Question: I've had some problem when copying content from a Word document to another Word document.
The document where the information should end up in have a header.
So far I have managed to copy the content to the second document and not affecting the header.
However I can't figure out how to bind the relationships for links and Images.
This is my code so far:
'''
public static void AddContentToTemplateCopy(
string sourceDocumentPath, string endDocumentPath)
{
using (WordprocessingDocument sourceDoc =
WordprocessingDocument.Open(sourceDocumentPath, false))
using (WordprocessingDocument endDoc =
WordprocessingDocument.Open(endDocumentPath, true))
{
var sourceMainPart = sourceDoc.MainDocumentPart;
var sourceBody = sourceMainPart.Document.Body;
var endSection = endDoc.MainDocumentPart.Document.Body.Elements<SectionProperties>();
var endDocMainPart = endDoc.MainDocumentPart;
var sourceBodyClone = sourceBody.CloneNode(true);
sourceBodyClone.ReplaceChild(endSection.FirstOrDefault().CloneNode(true), sourceBodyClone.Elements<SectionProperties>().FirstOrDefault());
endDocMainPart.Document.ReplaceChild(sourceBodyClone, endDocMainPart.Document.Body);
foreach (HyperlinkRelationship link in sourceMainPart.HyperlinkRelationships)
{
endDocMainPart.AddHyperlinkRelationship(link.Uri, link.IsExternal, link.Id);
}
}
'''
I get the following Error : 'rId6' ID conflicts with the ID of an existing relationship for the specified source.
And the if i have a Image in the content it can't be displayed.
If I zip the document and look at the files in the package I can find the Image but for the same reason as the links the Relation
How do I bind the links and Images with their "_rels" references? or how do I copy them so that it works..
This is a Relationship link when I have added the link by hand.
'''
<Relationship Target="media/image1.jpg" Type="http://schemas.openxmlformats.org/officeDocument/2006/relationships/image" Id="rId11"/>
'''
A picture to show that the link text is copied but have no formatting and that the image can't be displayed.

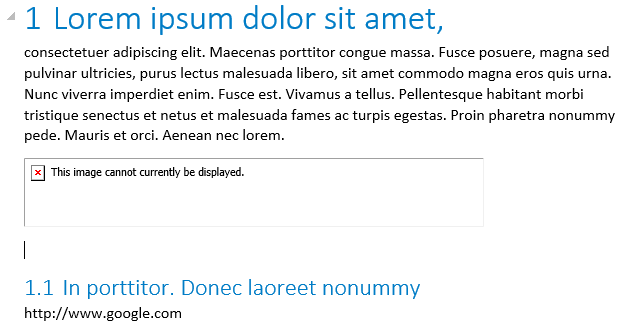
Answer: You might find it easier to try Eric White's <URL>.